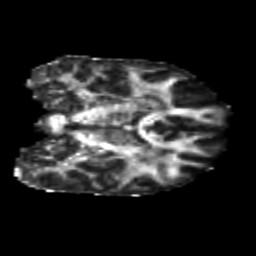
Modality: FA
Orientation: coronal
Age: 22
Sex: female
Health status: healthy
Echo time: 0.074 s